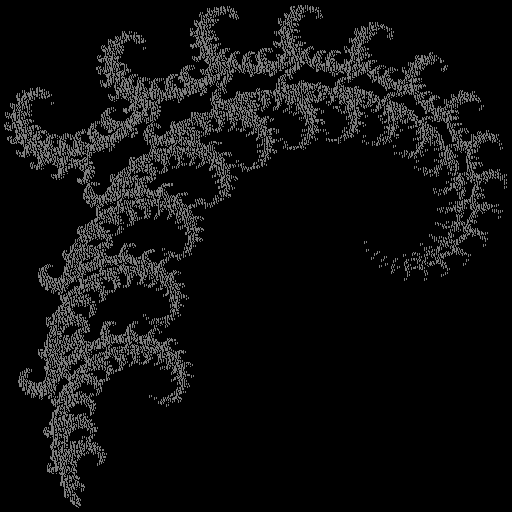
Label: coral